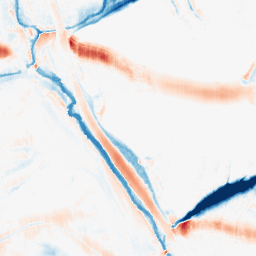
Category: morphological
Decomposition family: morphological_ellipse
Decomposition parameters: operation: average
width: 30
height: 10
Upsampling method: quartic
Upsampling parameters: scale: 2
Upsampling scale: 2